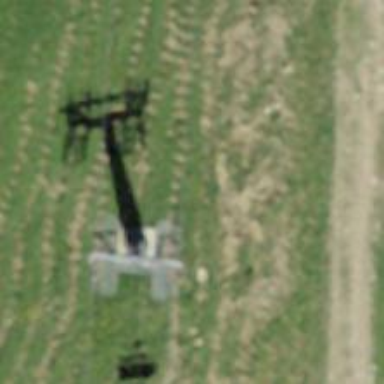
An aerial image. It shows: Pylon used for aerialway.